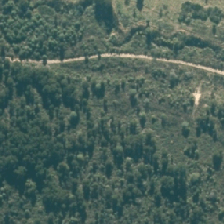
Land cover: herbaceous_freshwater_vege